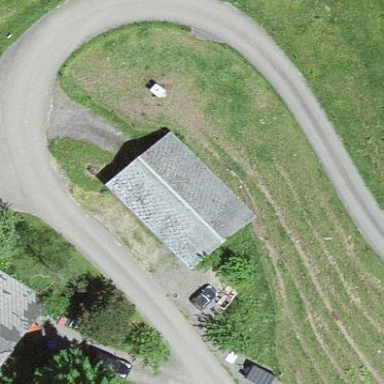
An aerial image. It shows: Shed building.